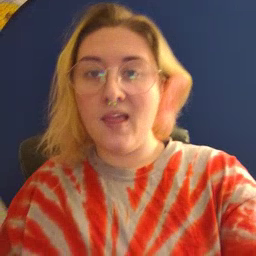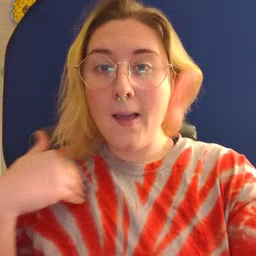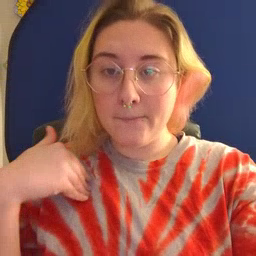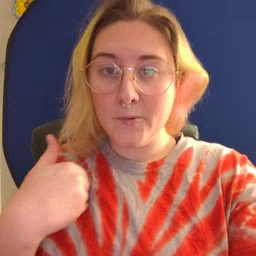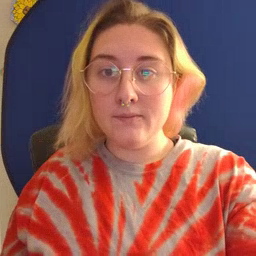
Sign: animal